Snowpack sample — Snodgrass Mountain, Crested Butte, Colorado (2/4/25, 12:06 PM MST)
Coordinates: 38.923, -106.968
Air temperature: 35 °F
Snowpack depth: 80 cm
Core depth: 10 cm
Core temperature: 32 °F
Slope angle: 14°, slope face: 78°
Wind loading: low
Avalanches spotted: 0
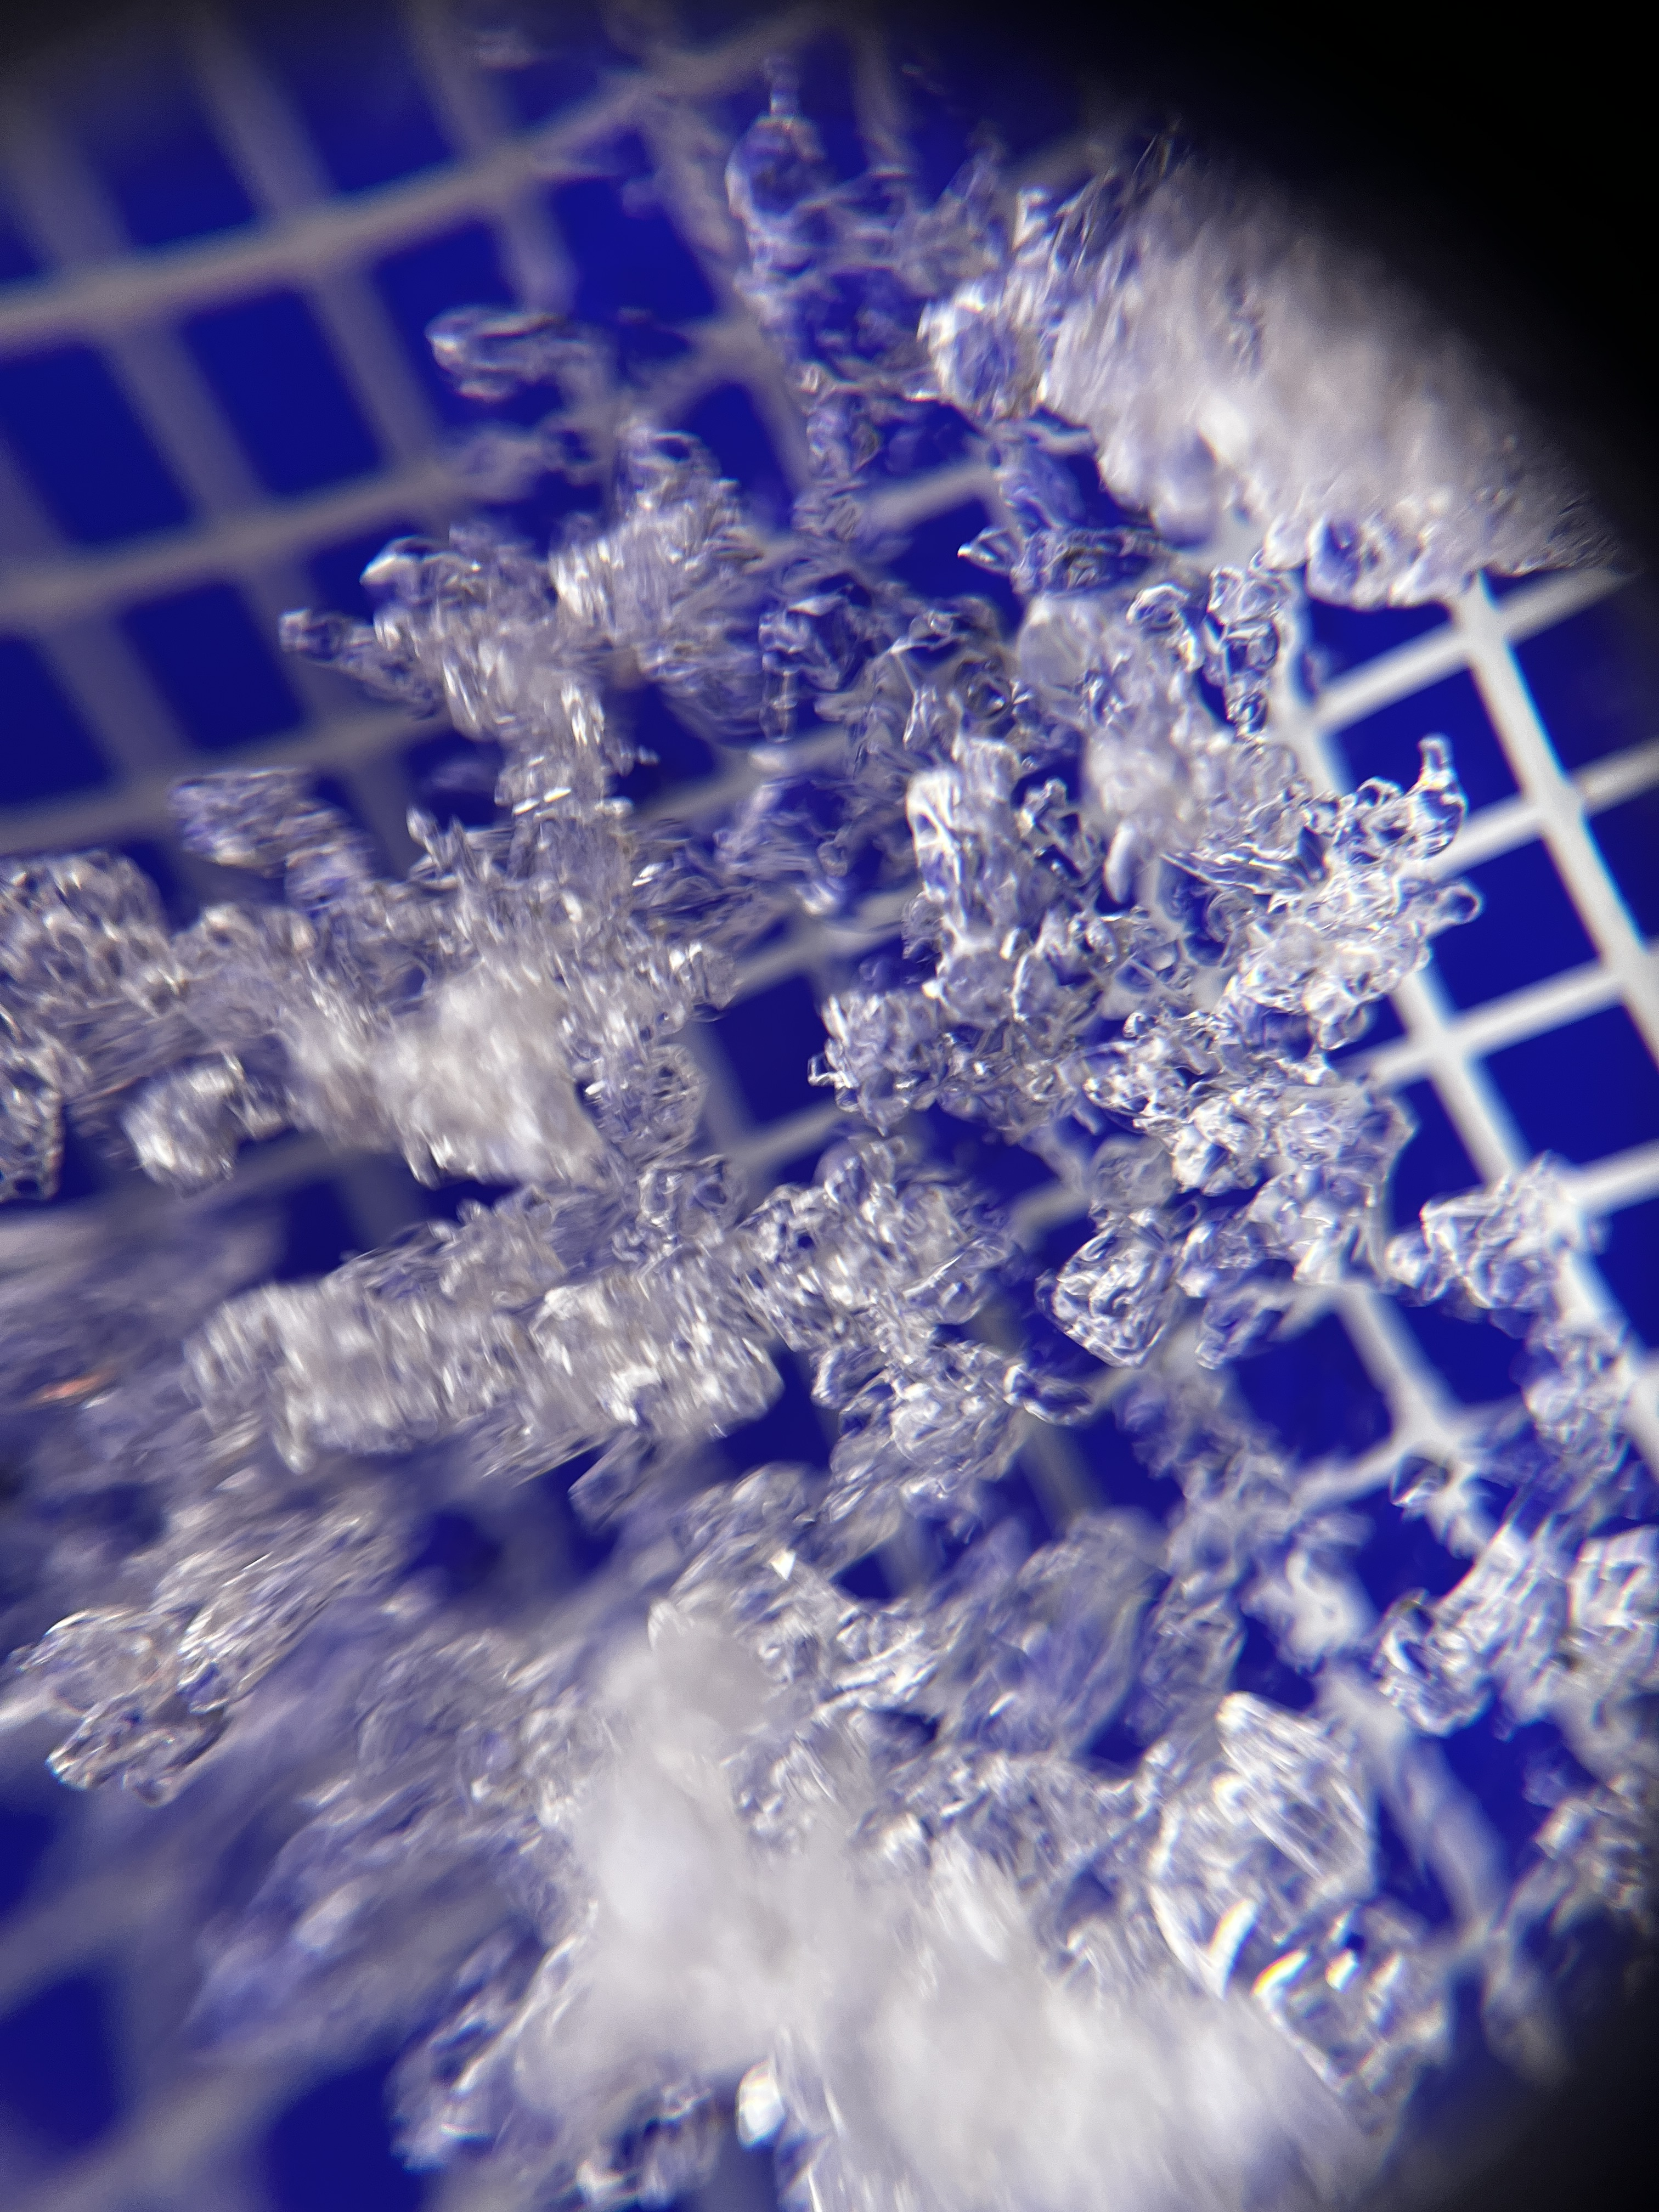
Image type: magnified_profile
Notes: No avalanches nearby, unusually warm weather for the last month reported by residents, Collected 25 yards from treeline